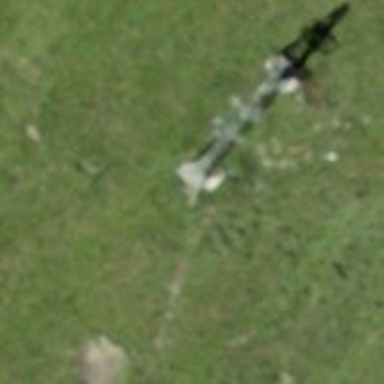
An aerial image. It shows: Pylon used for aerialway.